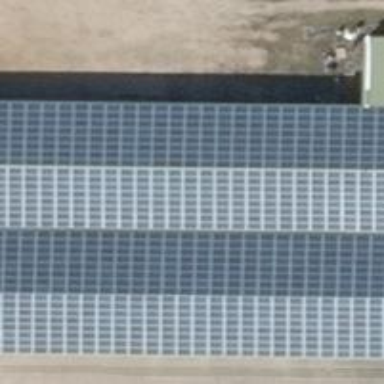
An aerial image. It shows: Solar power generator.